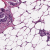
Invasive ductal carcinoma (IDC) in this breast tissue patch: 0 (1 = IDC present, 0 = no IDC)